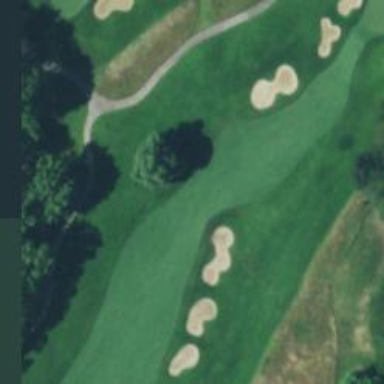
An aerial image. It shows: Golf hole.